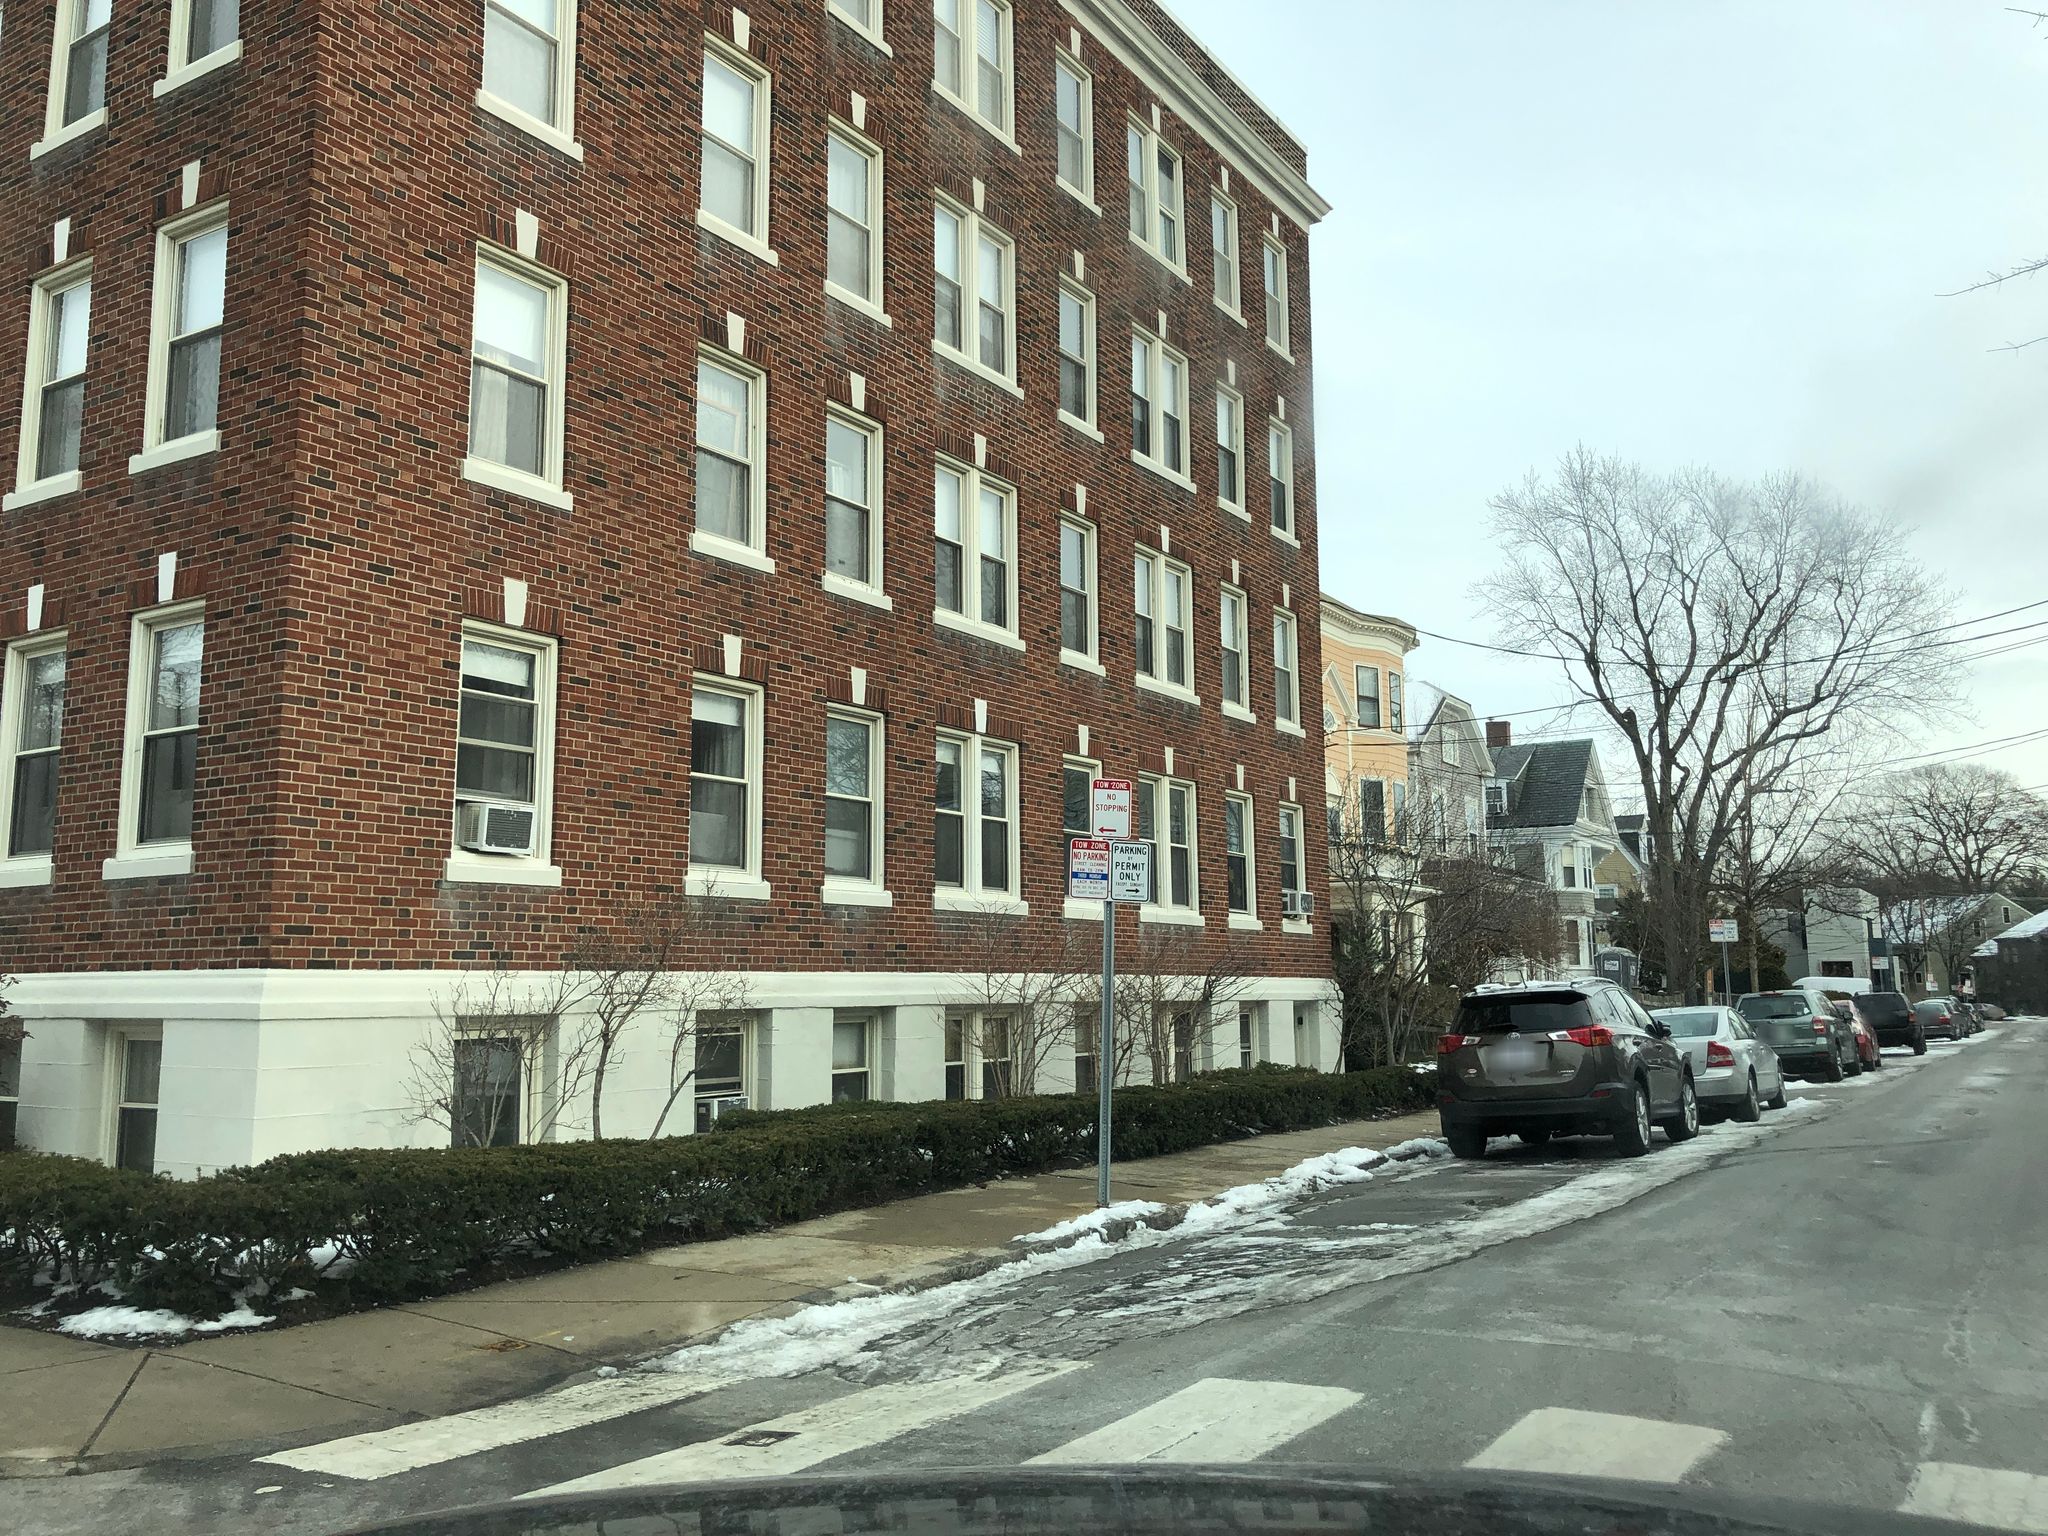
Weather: snowy
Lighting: day
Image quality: good
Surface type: driving surface
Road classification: tertiary
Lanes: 2
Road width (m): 15.2
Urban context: urban centre
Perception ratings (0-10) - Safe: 8.45, Lively: 7.95, Beautiful: 5.06, Boring: 2.09, Depressing: 1.24, Wealthy: 6.63